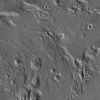
Atmospheric dust classification: not_dusty